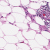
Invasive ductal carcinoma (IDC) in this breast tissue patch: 0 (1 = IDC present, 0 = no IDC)